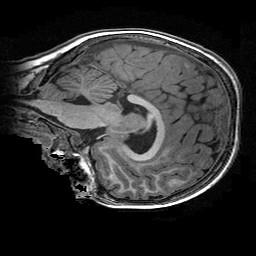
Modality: T1w
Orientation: sagittal
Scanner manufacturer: ge
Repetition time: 0.008096 s
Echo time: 0.00318 s